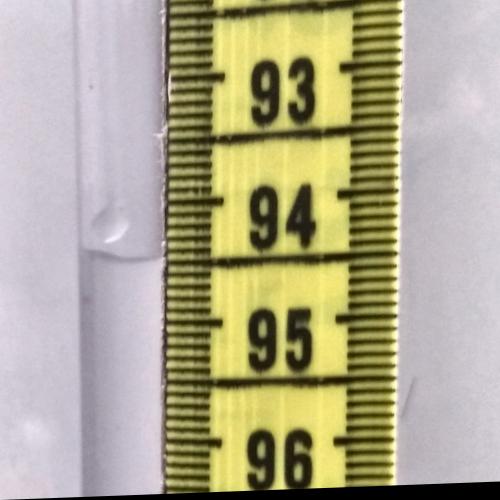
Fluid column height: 94.5 cm